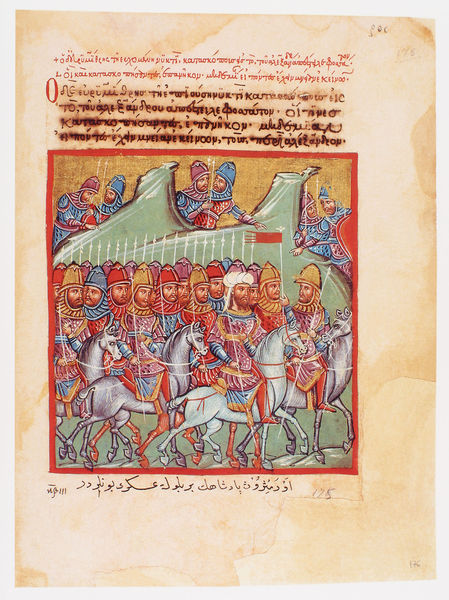
Titel: Der griechische Alexanderroman
Institution: Venedig, Hellenic Institute Codex Gr. 5
Schlagwörter: blau, mann, grün, menschen, grau, männer, rot, rahmen, gold, pferd, pferde, reiter, schrift, fahne, lanze, soldaten, buch, seite, illustration, text, helm, ritter, armee, heer, rüstung, buchseite, helme, arabisch, ross, lanzen, speer, speere, rösser, turban, quadrat, roter rahmen, papyrus, rote fahne, buchmalerei, alexander, fahnenträger, sarazenen, illumination, gerüstet, weisse pferde